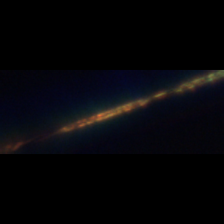
Taxon: Rhizosolenia_Proboscia
Group: Diatoms